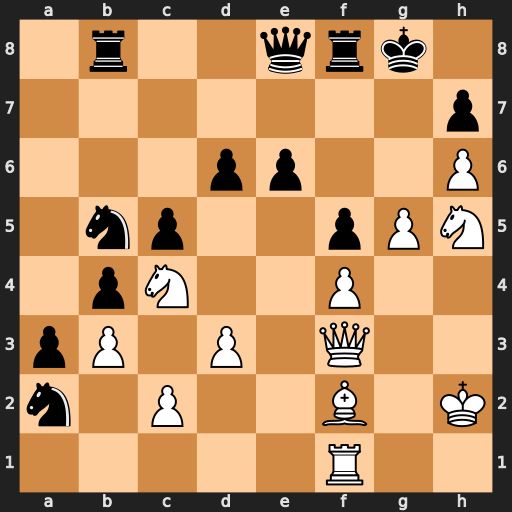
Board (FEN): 1r2qrk1/7p/3pp2P/1np2pPN/1pN2P2/pP1P1Q2/n1P2B1K/5R2
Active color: w
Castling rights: -
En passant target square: -
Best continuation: Nf6+ Rxf6 gxf6 Nac3 Rg1+ Kh8 Rg7